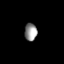
Tissue: prostate
Cell type: Endothelial cells
Senescence score: 0.7564
Nuclear area (px): 213
Mean DAPI intensity: 149.117